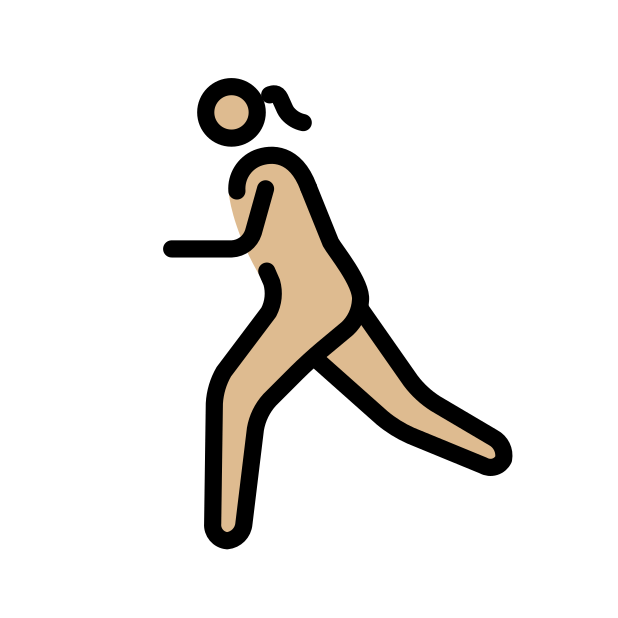
woman running: medium-light skin tone